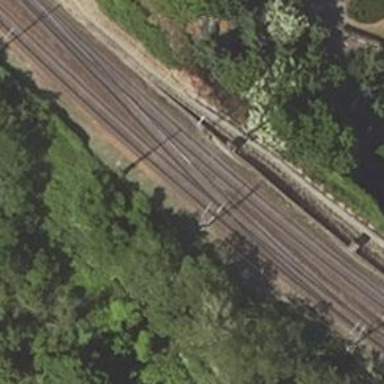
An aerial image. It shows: Railway track with contact line for electrification.